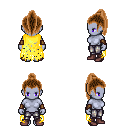
a pixel art fantasy rpg character, female body template, dark elf, purple skin, yellow tattered cape, metal pants, brown long topknot hairstyle, leather bracers, maroon shoes, four views (front, back, left, right), 2x2 character sprite sheet, small pixel art, hard edges, no anti-aliasing